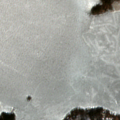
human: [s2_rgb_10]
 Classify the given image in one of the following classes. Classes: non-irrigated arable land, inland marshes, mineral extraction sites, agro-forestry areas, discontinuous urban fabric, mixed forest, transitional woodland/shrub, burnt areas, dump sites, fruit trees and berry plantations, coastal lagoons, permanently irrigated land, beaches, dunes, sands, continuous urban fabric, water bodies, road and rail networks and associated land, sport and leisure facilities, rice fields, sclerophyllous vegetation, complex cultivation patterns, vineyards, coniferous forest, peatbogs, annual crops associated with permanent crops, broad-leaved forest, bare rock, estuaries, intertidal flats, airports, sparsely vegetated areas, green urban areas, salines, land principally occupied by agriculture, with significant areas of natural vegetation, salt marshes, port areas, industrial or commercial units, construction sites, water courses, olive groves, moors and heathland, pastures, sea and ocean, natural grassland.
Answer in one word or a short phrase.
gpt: discontinuous urban fabric, broad-leaved forest, mixed forest, water bodies